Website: crate-barrel
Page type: receipt
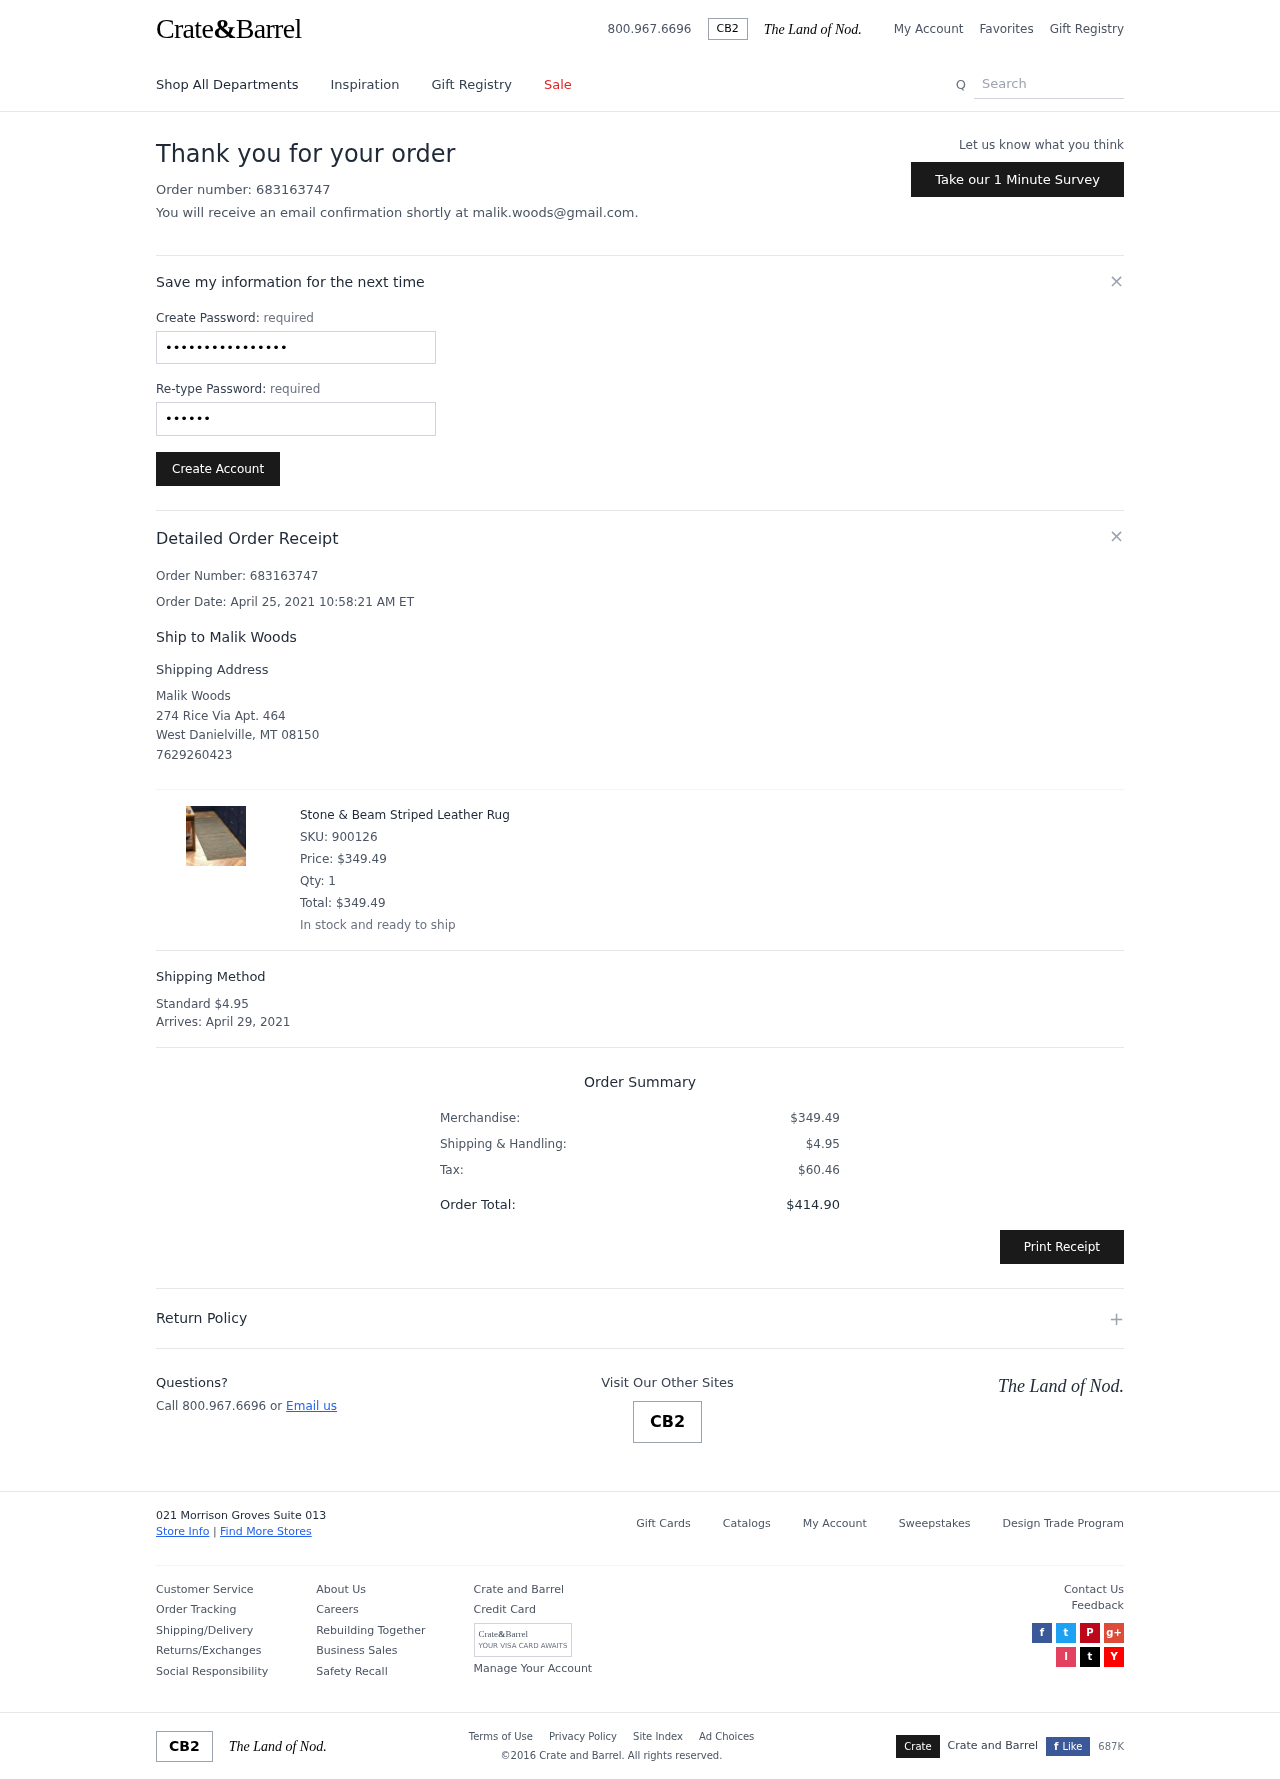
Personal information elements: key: PII_CITY
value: West Danielville
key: PII_EMAIL
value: malik.woods@gmail.com
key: PII_FULLNAME
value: Malik Woods
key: PII_FULLNAME
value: Ship to Malik Woods
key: PII_PHONE
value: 7629260423
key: PII_POSTCODE
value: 08150
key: PII_STATE_ABBR
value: MT
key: PII_STREET
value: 274 Rice Via Apt. 464
Product elements: key: PRODUCT1_NAME
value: Stone & Beam Striped Leather Rug
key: PRODUCT1_PRICE
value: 349.49
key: PRODUCT1_QUANTITY
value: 1
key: PRODUCT1_SKU
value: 900126
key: PRODUCT1_TOTAL
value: $349.49
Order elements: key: ORDER_ID
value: Order Number: 683163747
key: ORDER_ID
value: Order number: 683163747
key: ORDER_DATE
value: Order Date: April 25, 2021 10:58:21 AM ET
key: ORDER_SHIPPING_COST
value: $4.95
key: ORDER_DELIVERY_DATE
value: April 29, 2021
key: ORDER_SUBTOTAL
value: $349.49
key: ORDER_TAX
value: $60.46
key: ORDER_TOTAL
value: $414.90
Search elements: key: HEADER_SEARCH
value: Search